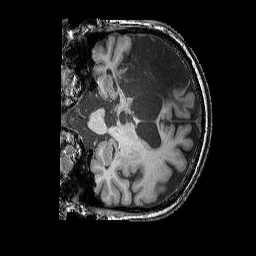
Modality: T1w
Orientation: coronal
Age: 64
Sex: male
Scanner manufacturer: siemens
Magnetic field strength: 3 T
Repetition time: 2.25 s
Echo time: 0.00411 s